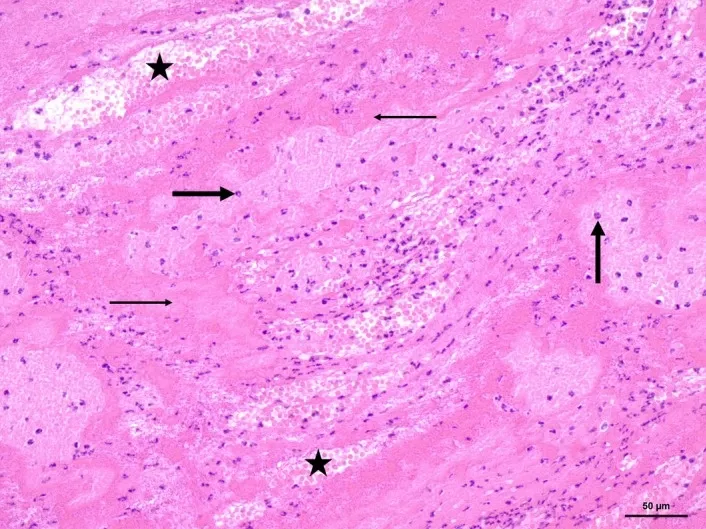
The thrombus was composed of a fibrin scaffold with interlaced areas of erythrocytes (asterisks), proteinaceous eosinophilic material (thin arrows), and multifocal varying amounts of neutrophilic granulocytes (thick arrows). No histological sings of thrombus organization, for example, fibroblast proliferation (granulation tissue) or re-endothelization, were obvious. Hemalum-eosin staining, Bar 50 mum.
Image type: pathology (h&e)